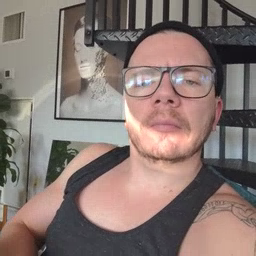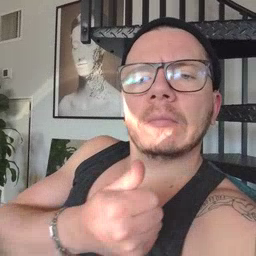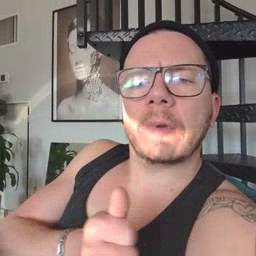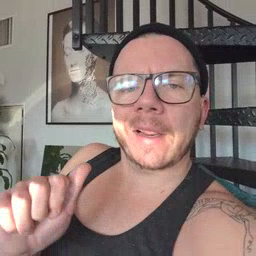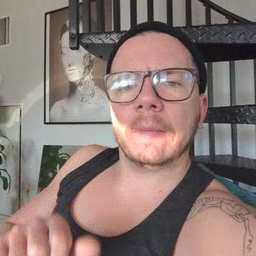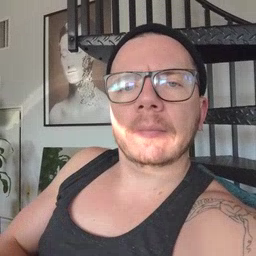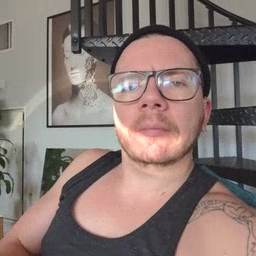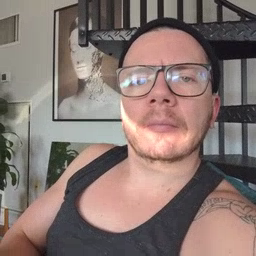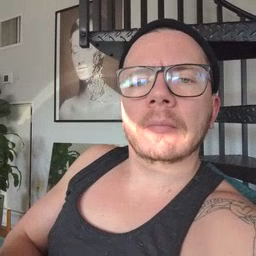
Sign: any